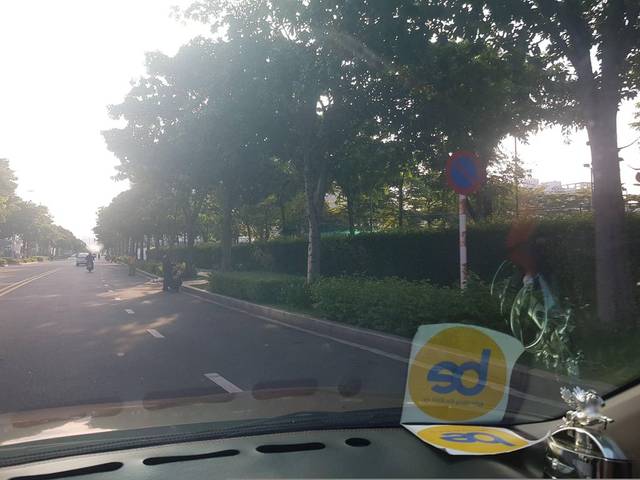
Region: Vietnam
Coordinates: 10.771, 106.721